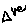
Label: triangle